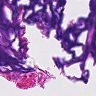
Metastatic tissue present: no